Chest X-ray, PA view. Patient: 45 years old, sex M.
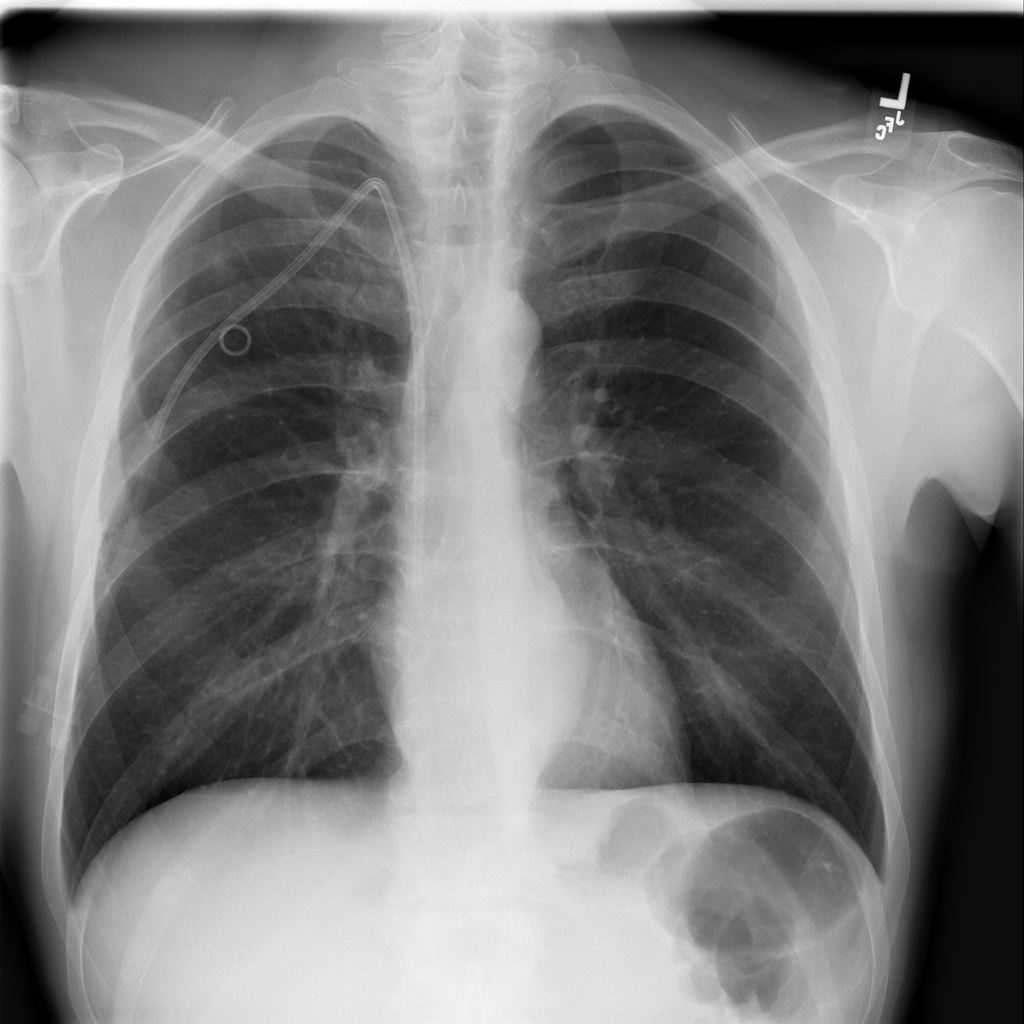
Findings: Mass